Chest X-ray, AP view. Patient: 69 years old, sex M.
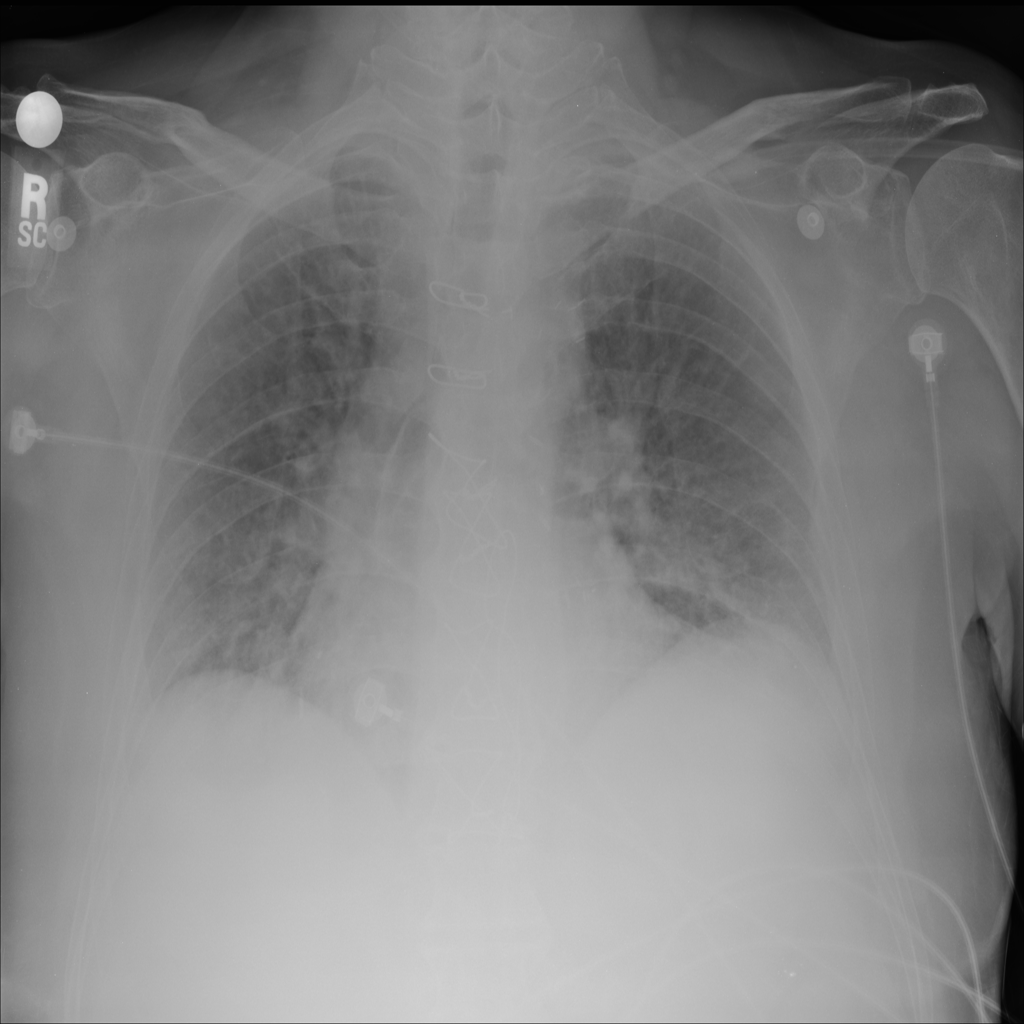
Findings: No Finding